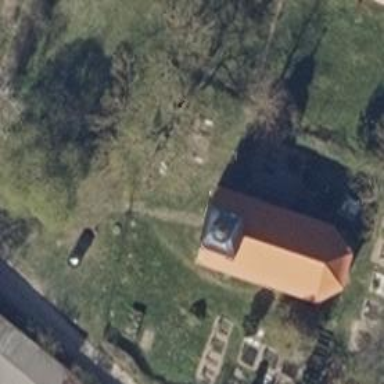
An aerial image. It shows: Church which is place of worship.